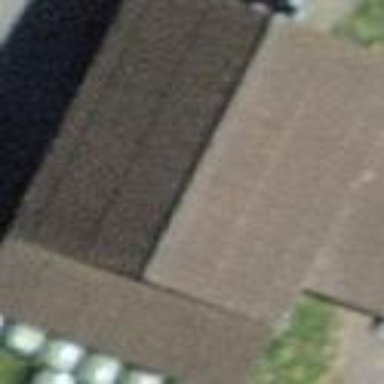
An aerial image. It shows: Barn.